Interaction volume radius: 10 \u00c5
Interaction volume height: 20 \u00c5
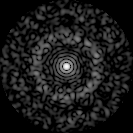
Disorder parameter: 0.8615